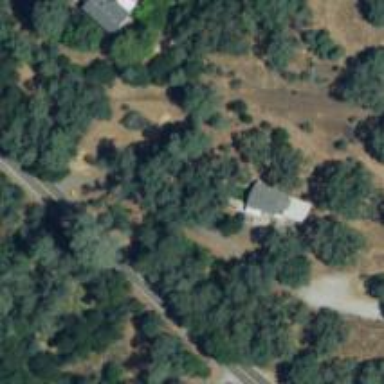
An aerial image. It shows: Driveway.